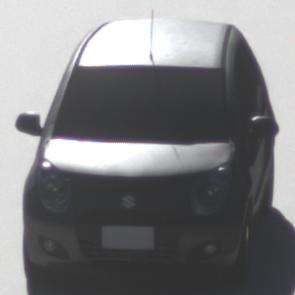
Make: Suzuki
Model: Alto 1.0
Detailed model: Alto (V)
Model produced from: 2011/02
Model produced until: 2011/03
Doors: 5
Color: gray
Road condition: dry road
Daytime: morning or afternoon
Contrast: high contrast